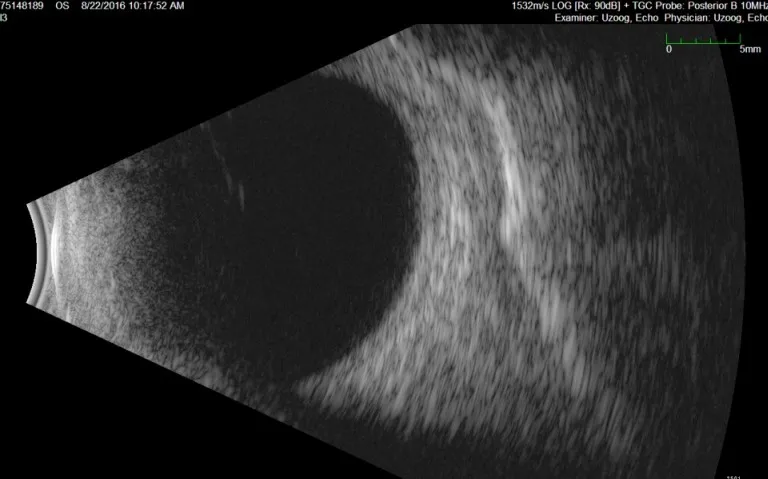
B-scan ultrasonography revealed no fluid in Tenon's capsule, excluding posterior scleritis.
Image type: ophthalmic_imaging (b_scan)